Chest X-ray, AP view. Patient: 54 years old, sex F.
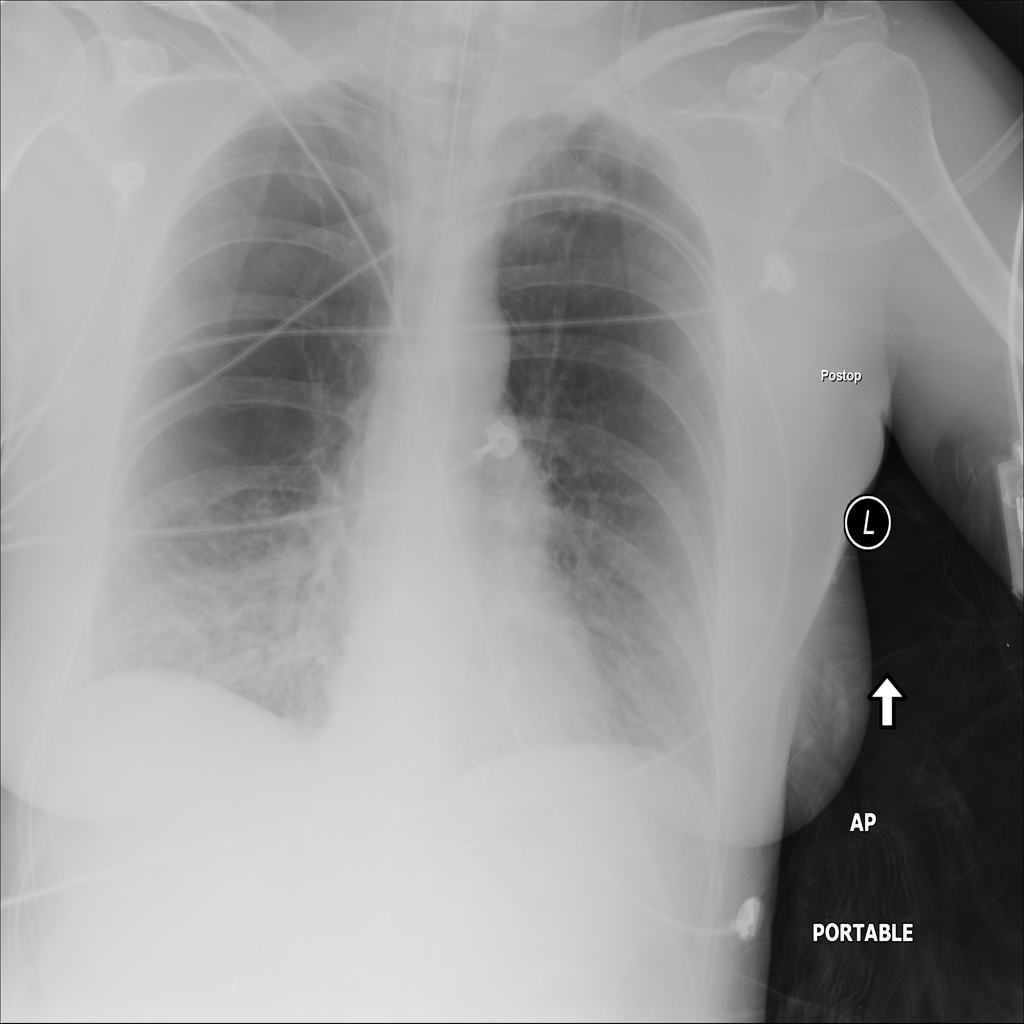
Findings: Emphysema